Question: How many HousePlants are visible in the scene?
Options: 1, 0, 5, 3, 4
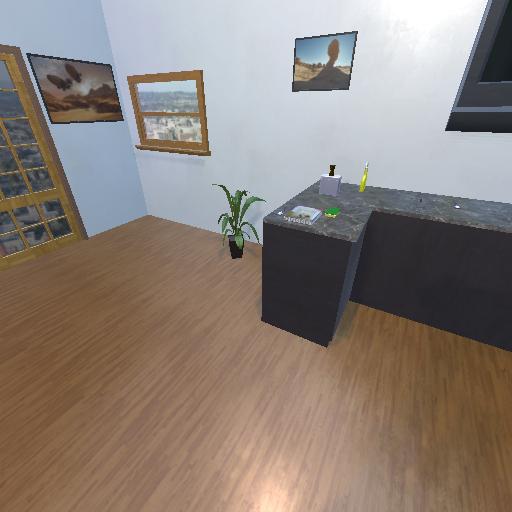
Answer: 1